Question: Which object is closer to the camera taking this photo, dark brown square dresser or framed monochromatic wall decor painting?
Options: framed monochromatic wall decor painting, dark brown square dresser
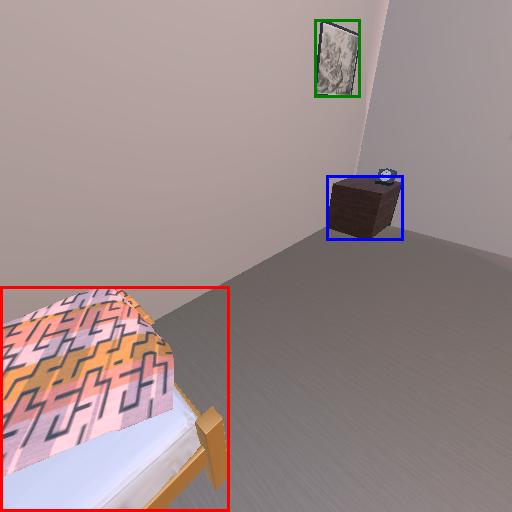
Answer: framed monochromatic wall decor painting